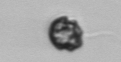
Label: Dinophyceae